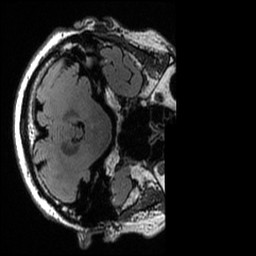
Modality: T2w
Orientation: axial
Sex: female
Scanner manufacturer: ge
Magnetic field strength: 3 T
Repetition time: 6 s
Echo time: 0.1257 s